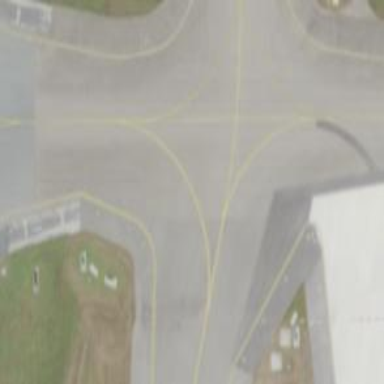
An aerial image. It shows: Image of taxiway at airport.